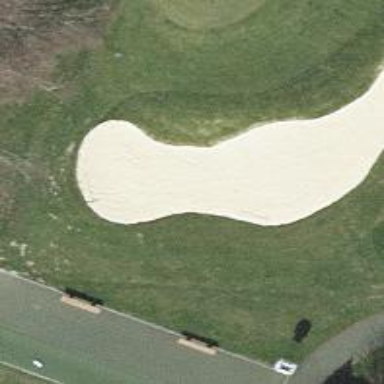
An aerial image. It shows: Golf bunker filled with sandy terrain.